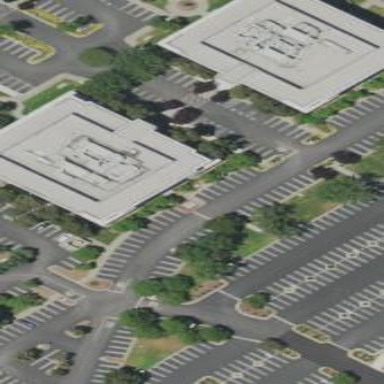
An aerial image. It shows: Office building.